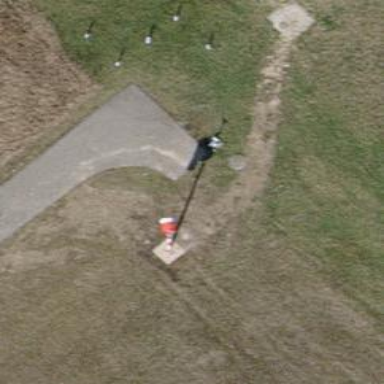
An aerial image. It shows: Windsock at the airport.